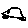
Label: car